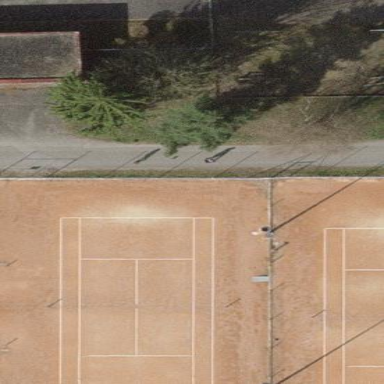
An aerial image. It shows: Tennis court in leisure pitch.